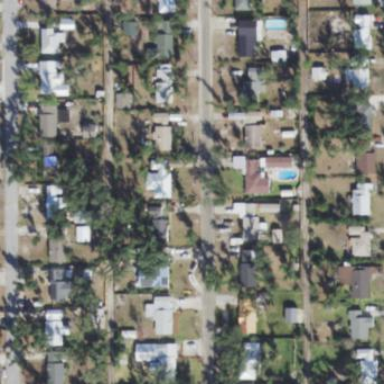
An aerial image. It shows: Single-family residential area.